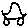
Label: car